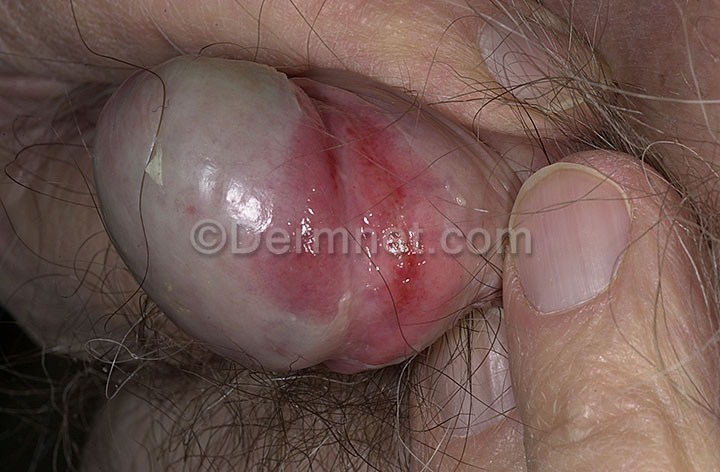
Disease: Tinea Ringworm Candidiasis and other Fungal Infections